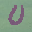
Label: 0